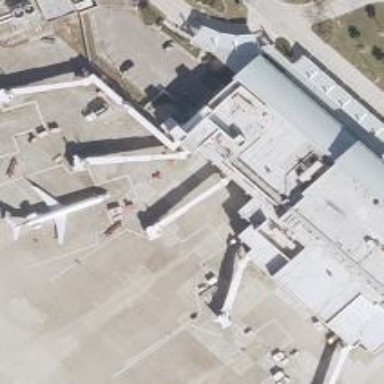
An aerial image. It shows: Airport gate.